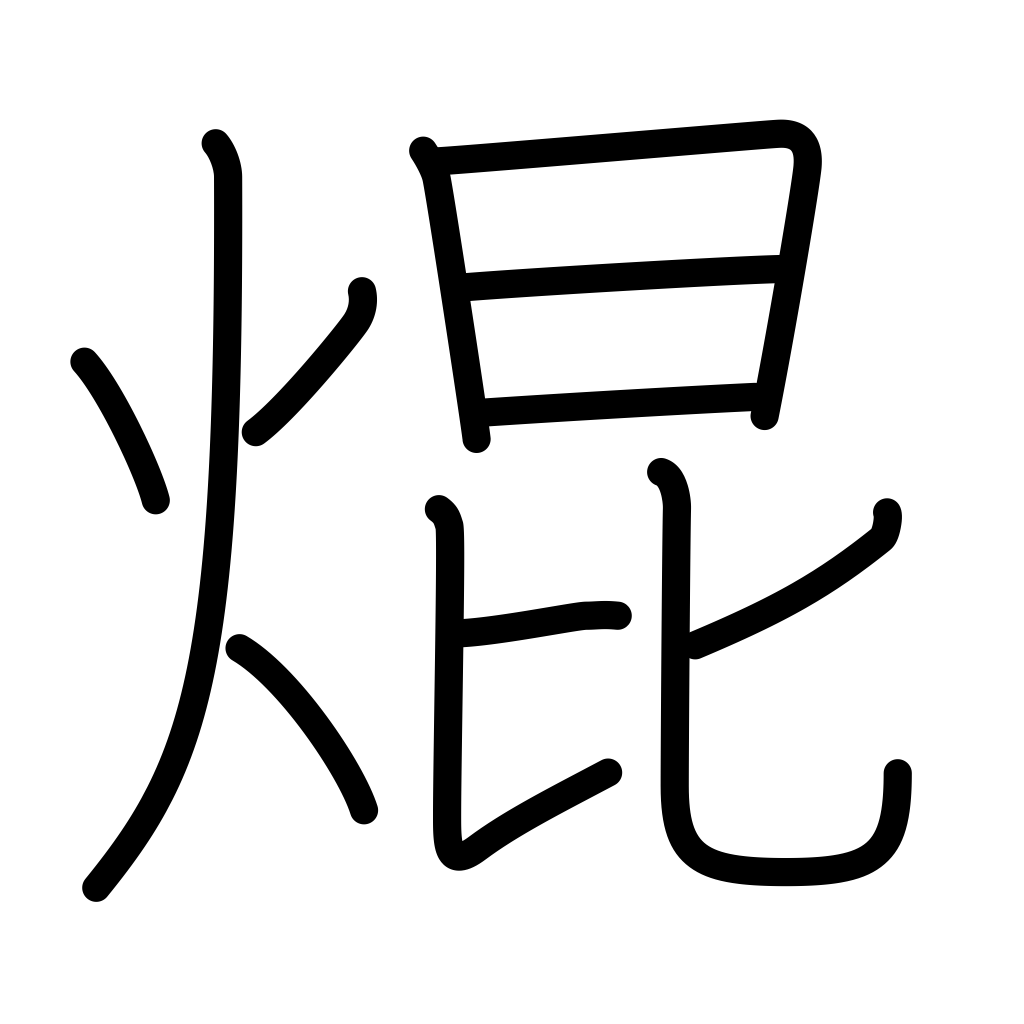
Meaning: shine